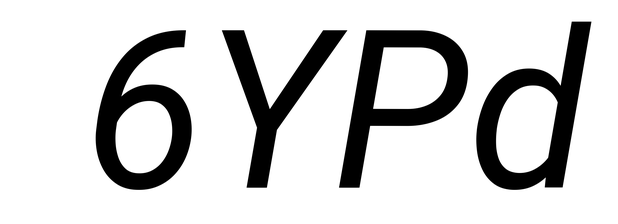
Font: Roboto-Italic_Italic